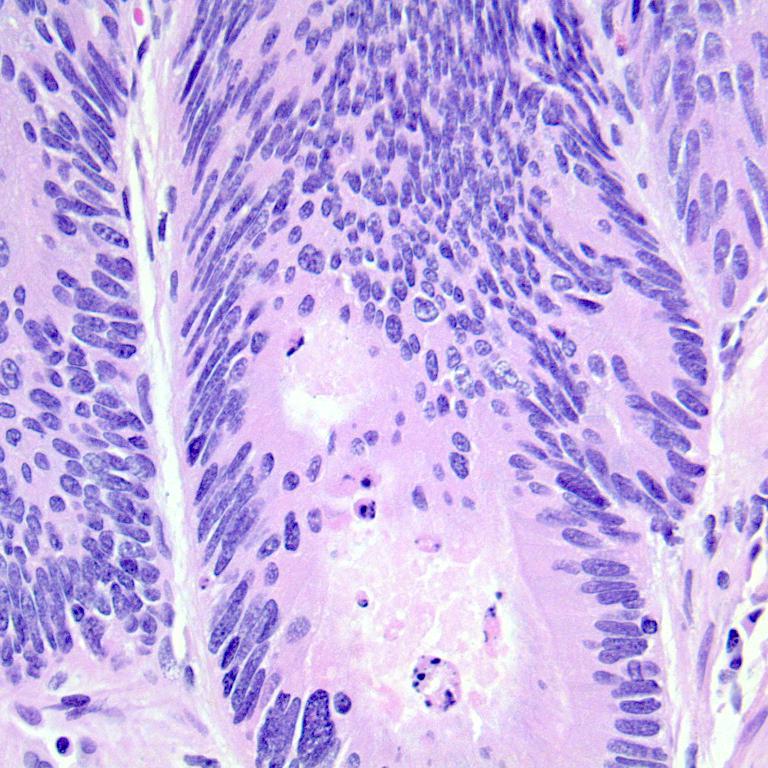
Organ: colon
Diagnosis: adenocarcinomas